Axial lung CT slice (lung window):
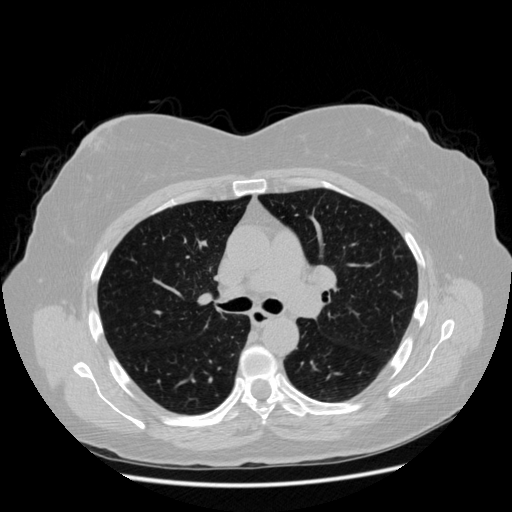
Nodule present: no